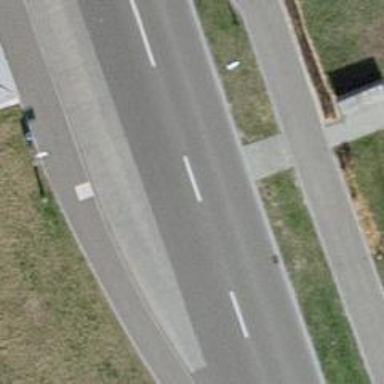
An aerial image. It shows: Bus stop equipped with public transport stop position.